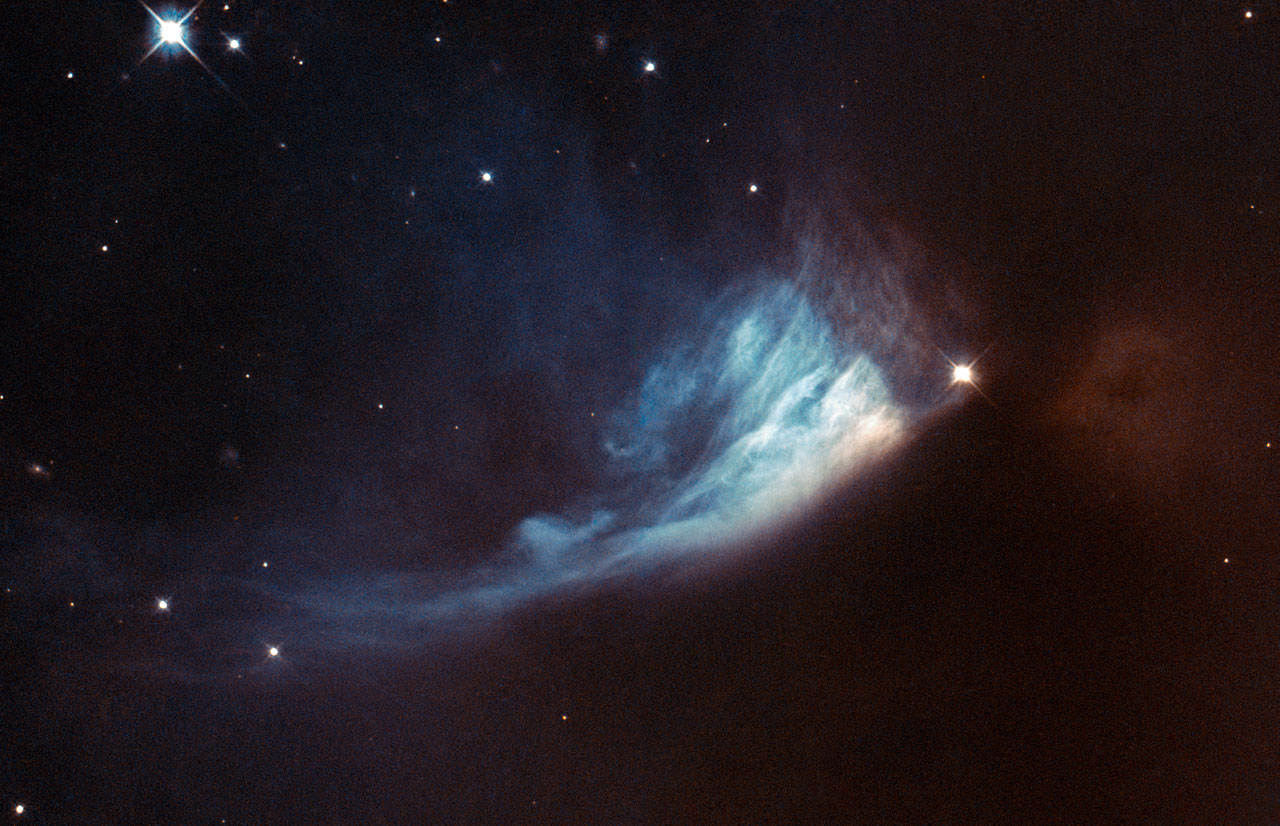
Hubble’s View of a Changing Fan Hubble’s View of a Changing Fan, space, nasa, hubble, heliophysics, solarsystemexploration, goddardbahrefhttpwwwnasagovaudienceformediafeaturesmpphotoguidelineshtmlrelnofollownasaimageusepolicyabbahrefhttpwwwnasagovcentersgoddardhomeindexhtmlrelnofollownasagoddardspaceflightcenterabenable